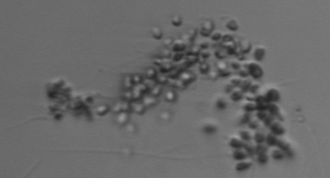
Label: Chaetoceros_didymus_TAG_external_flagellate